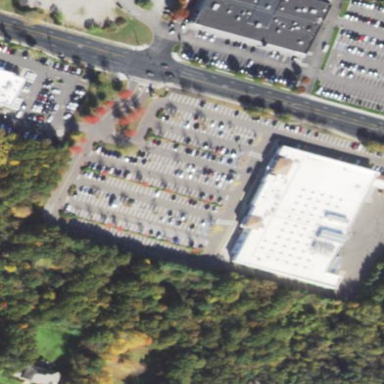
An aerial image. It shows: Building that houses supermarket.